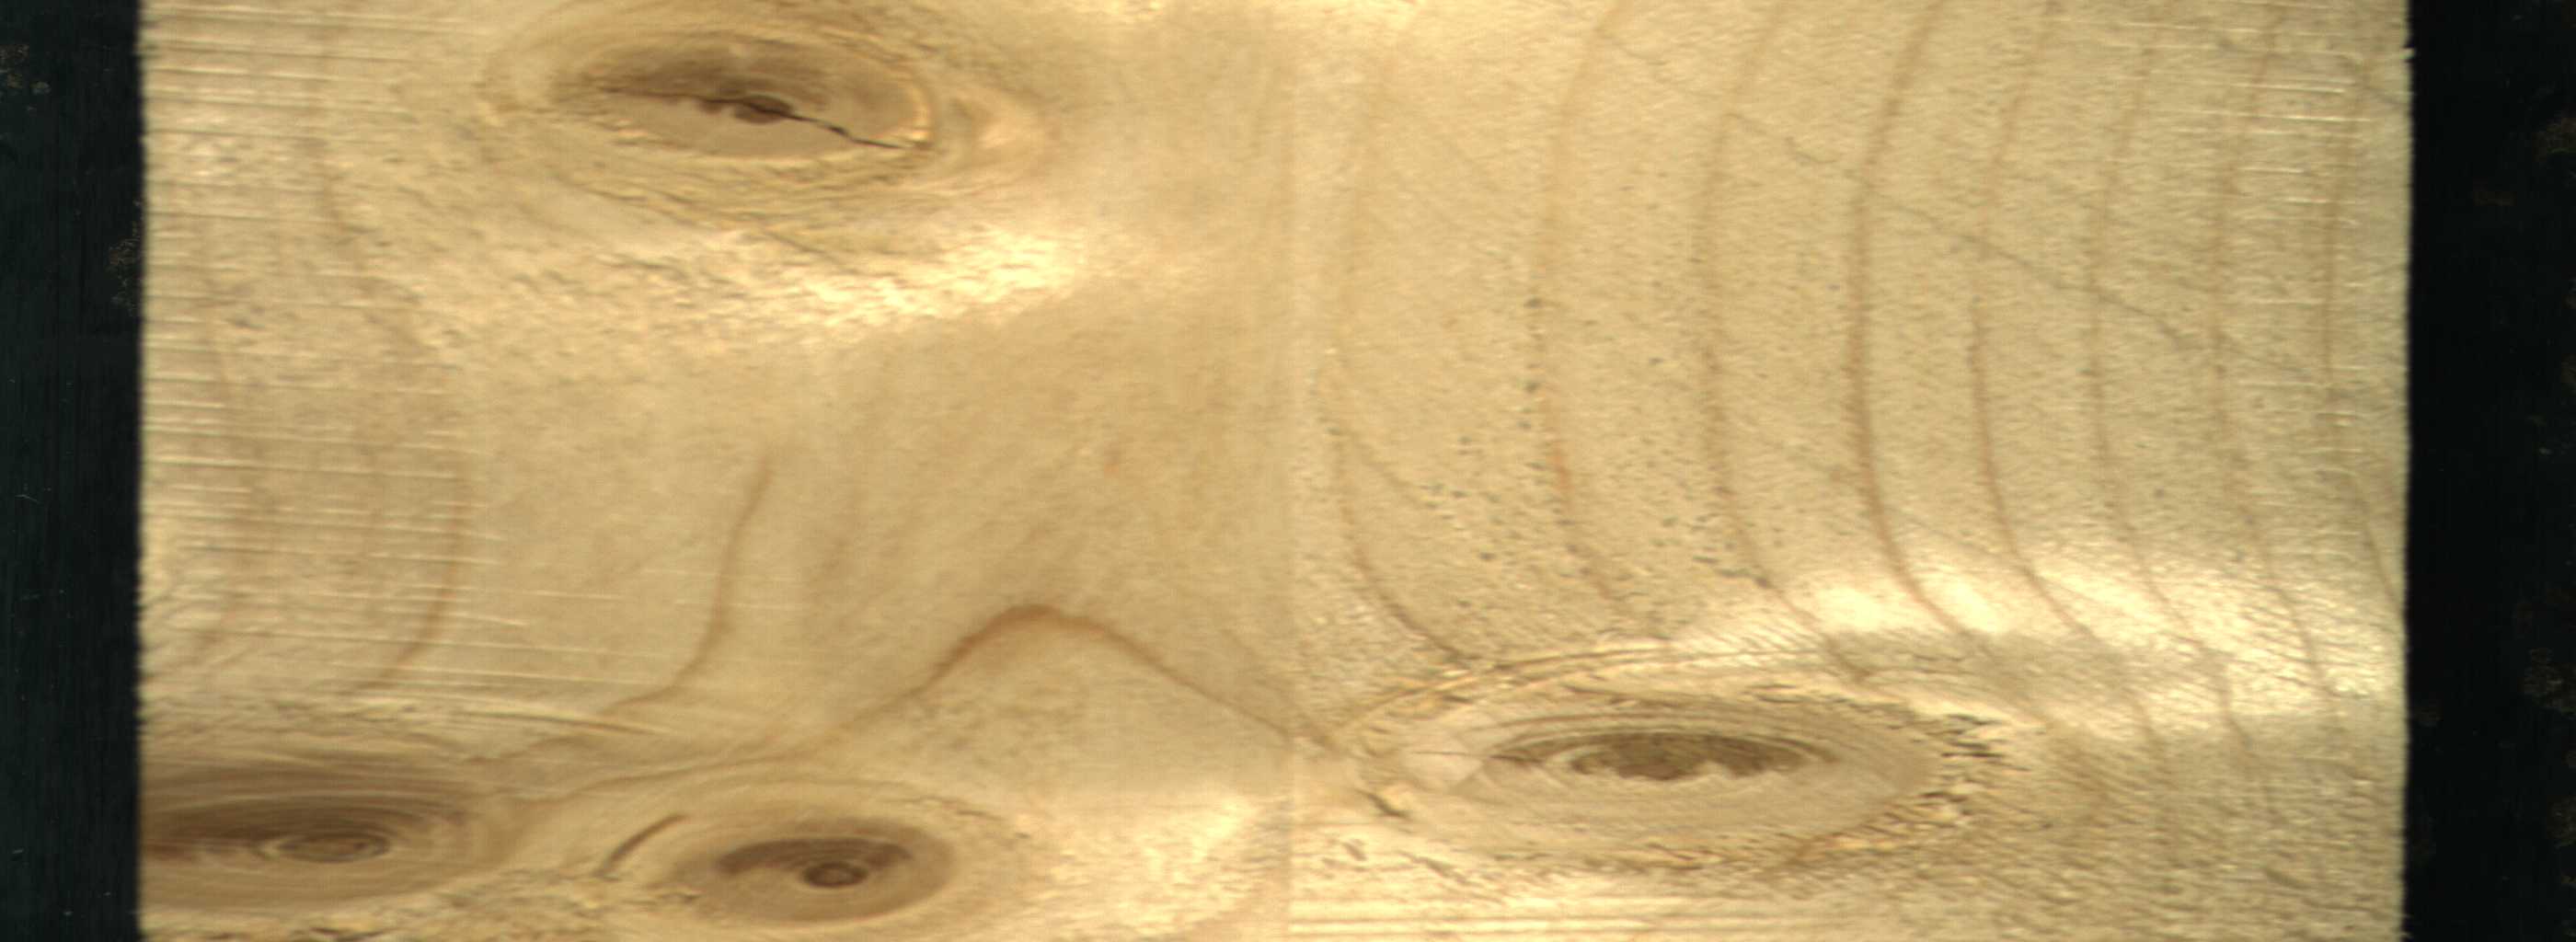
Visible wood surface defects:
knot_with_crack
Live_Knot
Live_Knot
Live_Knot